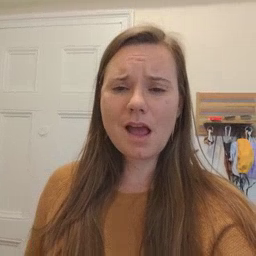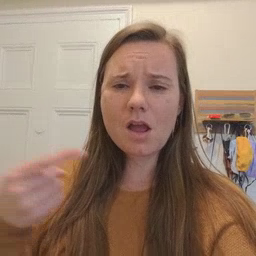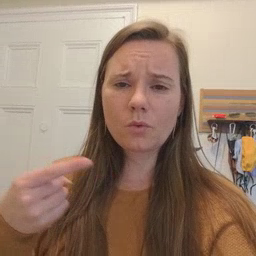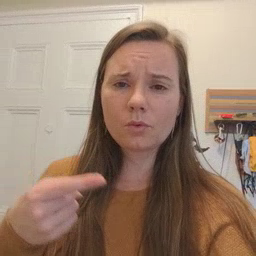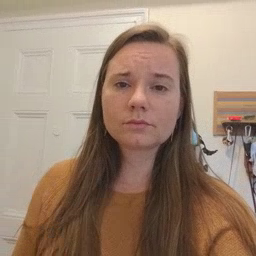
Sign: owie